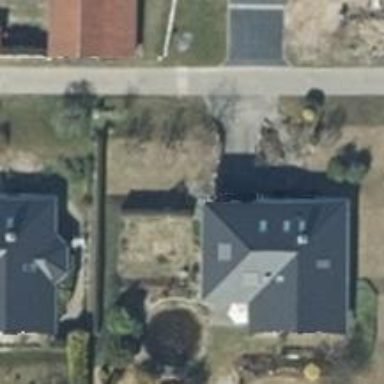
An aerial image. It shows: House with multiple parts.